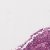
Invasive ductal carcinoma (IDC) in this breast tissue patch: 1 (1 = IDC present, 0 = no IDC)